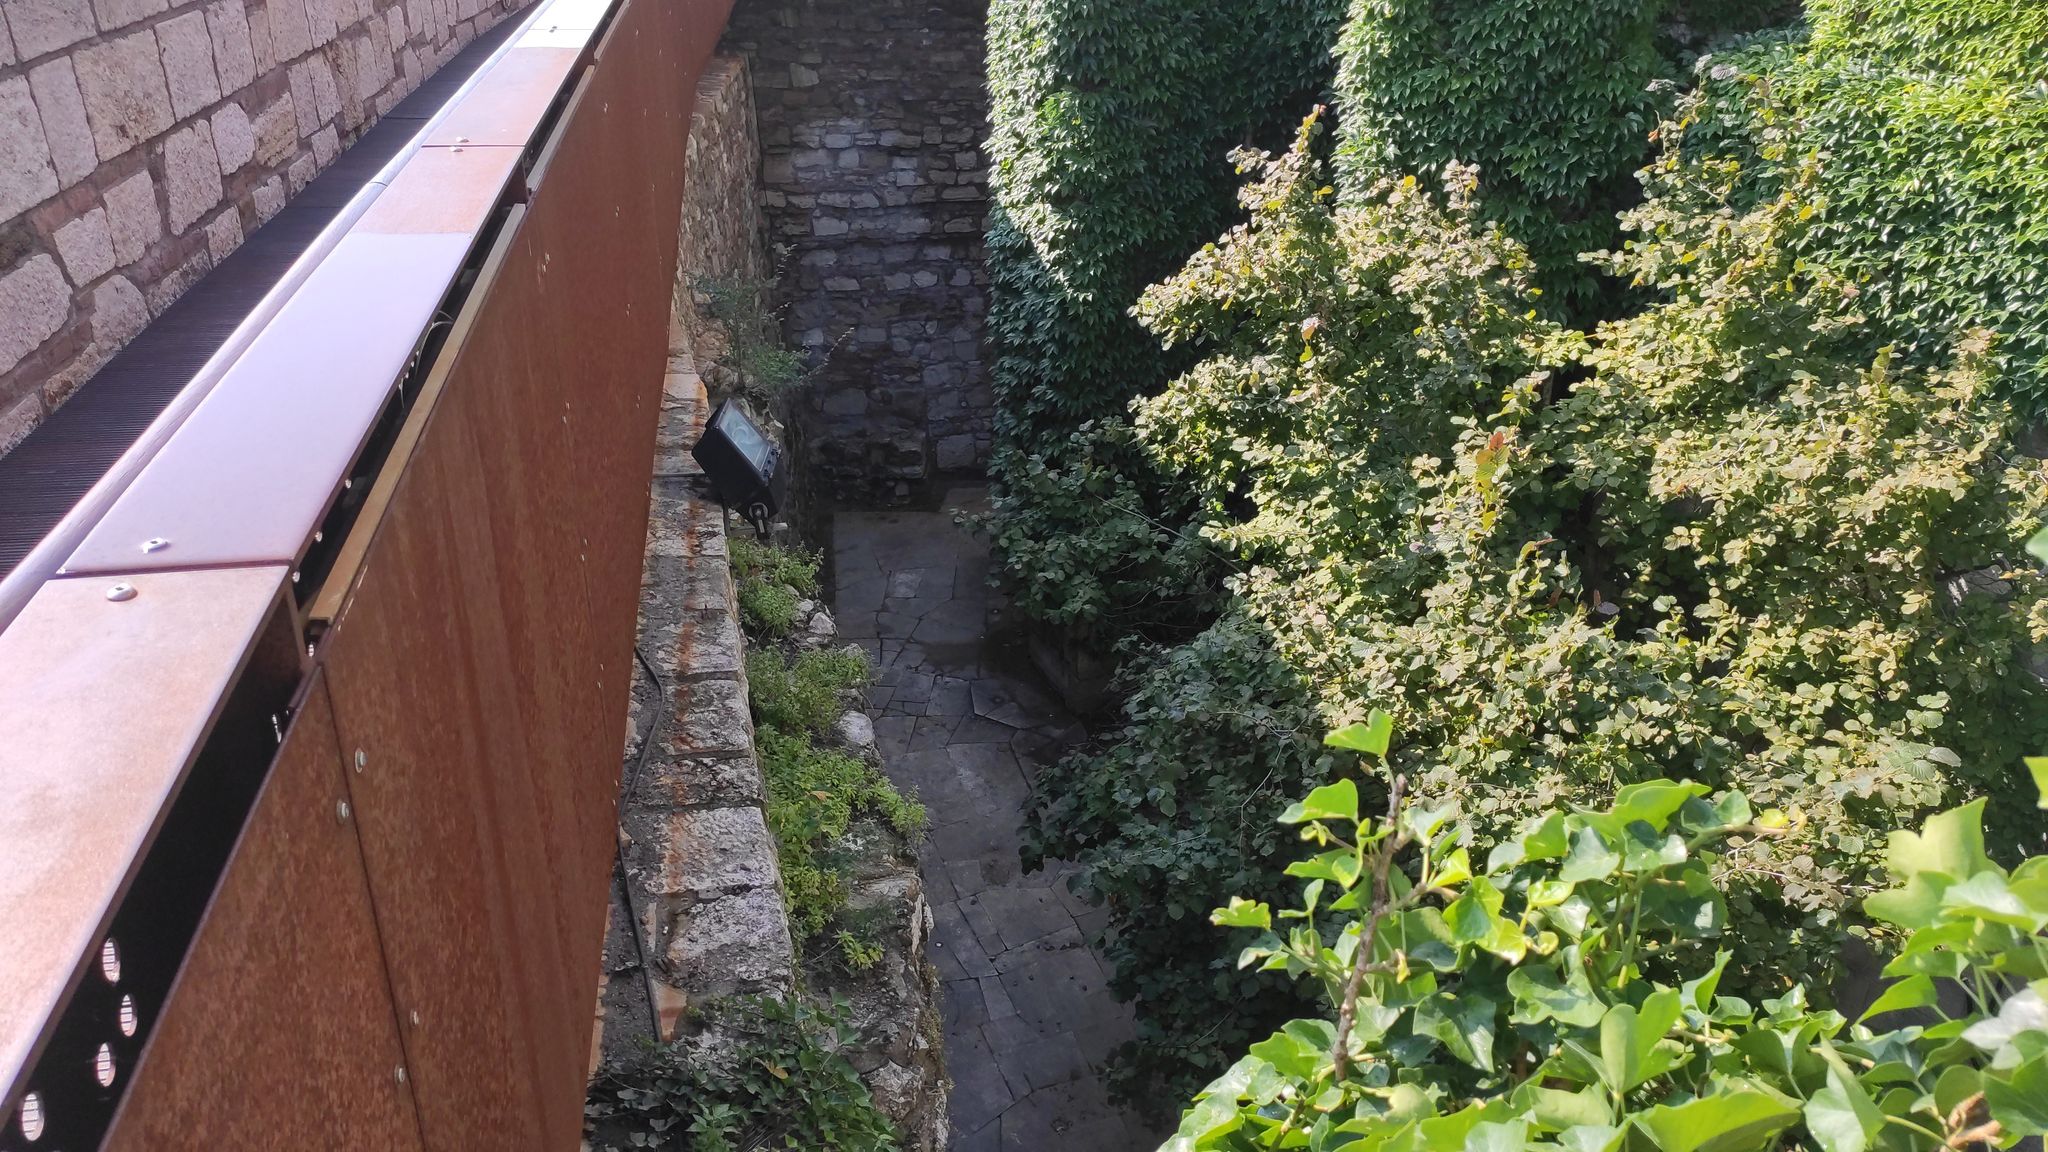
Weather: clear
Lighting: day
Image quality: slightly poor
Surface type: walking surface
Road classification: footway, steps, pedestrian
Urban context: urban centre
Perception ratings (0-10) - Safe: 0.22, Lively: 6.3, Beautiful: 8.86, Boring: 2.57, Depressing: 3.63, Wealthy: 5.33